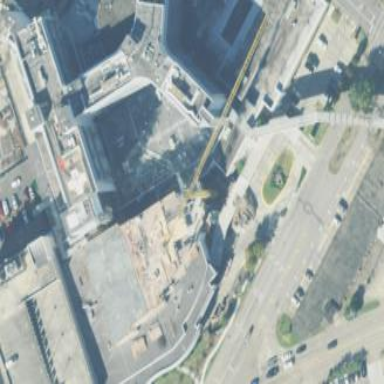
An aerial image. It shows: Hospital building.